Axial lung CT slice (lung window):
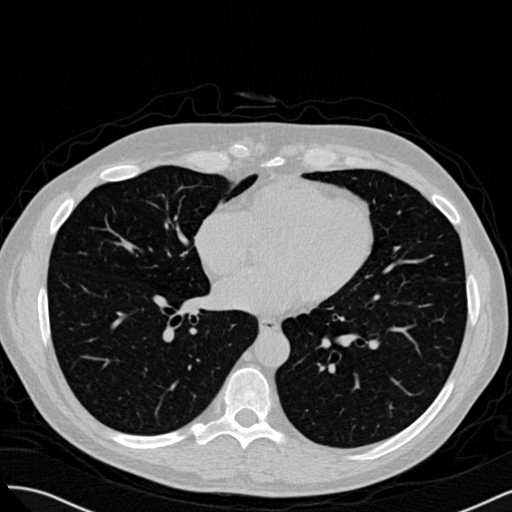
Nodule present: no